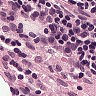
Metastatic tissue present: no